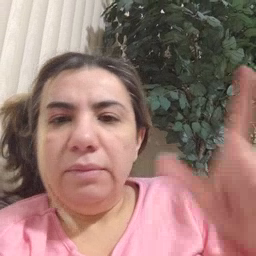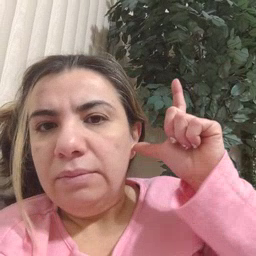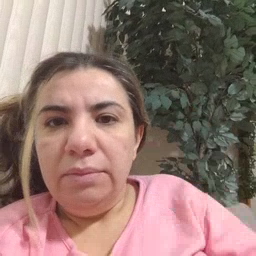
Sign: listen